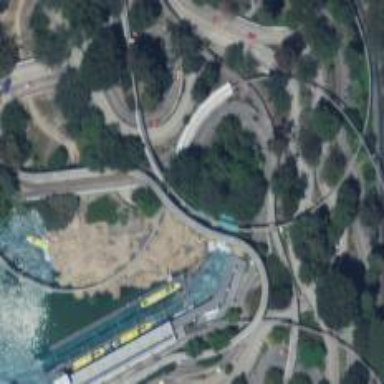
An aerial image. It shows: Monorail railway.